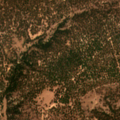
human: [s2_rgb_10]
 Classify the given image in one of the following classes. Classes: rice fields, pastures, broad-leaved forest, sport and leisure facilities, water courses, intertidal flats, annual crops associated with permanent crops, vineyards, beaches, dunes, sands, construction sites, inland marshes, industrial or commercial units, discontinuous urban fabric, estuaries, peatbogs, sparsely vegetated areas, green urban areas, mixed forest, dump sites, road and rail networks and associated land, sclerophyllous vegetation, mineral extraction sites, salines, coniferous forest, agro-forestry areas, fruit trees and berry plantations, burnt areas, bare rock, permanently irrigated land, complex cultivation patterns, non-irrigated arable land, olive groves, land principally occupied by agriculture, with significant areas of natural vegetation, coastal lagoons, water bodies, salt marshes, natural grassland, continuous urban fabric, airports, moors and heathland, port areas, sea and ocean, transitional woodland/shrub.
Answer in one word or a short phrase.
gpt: rice fields, agro-forestry areas, broad-leaved forest, coniferous forest, mixed forest